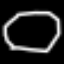
Label: octagon